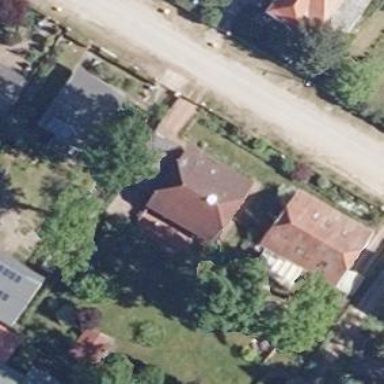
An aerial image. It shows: Simple and straightforward house.